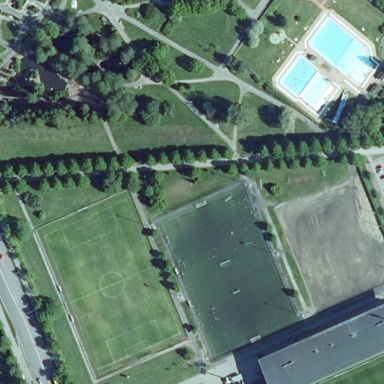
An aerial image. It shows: Soccer pitch with artificial turf surrounded by fence.